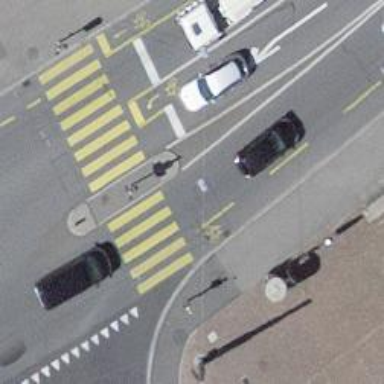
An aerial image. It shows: Road crossing with traffic signals and central island.